Question: I'm using <URL>.
Here is what I tried:
'''
import Tkinter
import Pmw
root = Tkinter.Tk()
Pmw.initialise(root)
sf = ScrolledFrame(root)
sf.interior().configure(height=50, width=50, bg='yellow')
sf.pack()
root.mainloop()
'''
But it results in this:

The clipper frame is obviously unaffected by the configured size of the interior frame. Can I access the clipper frame somehow to configure its size as well?
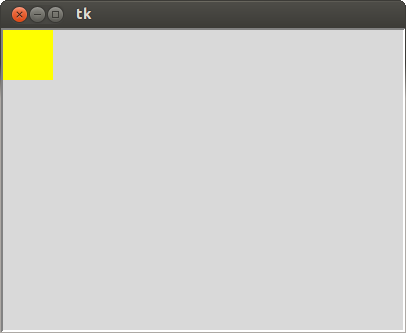
Answer: You should include the following line after 'sf = ScrolledFrame(root)':
'''
sf._clipper.config(width='value_you_want', height='value_you_want')
'''
A complete example:
'''
#! /usr/bin/python3.2
import tkinter
import Pmw
root = tkinter.Tk()
Pmw.initialise(root)
sf = Pmw.ScrolledFrame(root)
sf._clipper.config(width=100, height = 200)
sf.interior().configure(height=80, width=80, bg='yellow')
sf.pack()
root.mainloop()
'''
with the result: